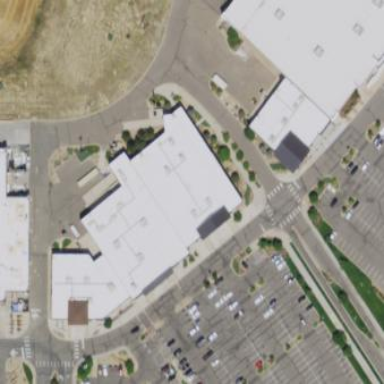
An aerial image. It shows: Building.